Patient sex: F
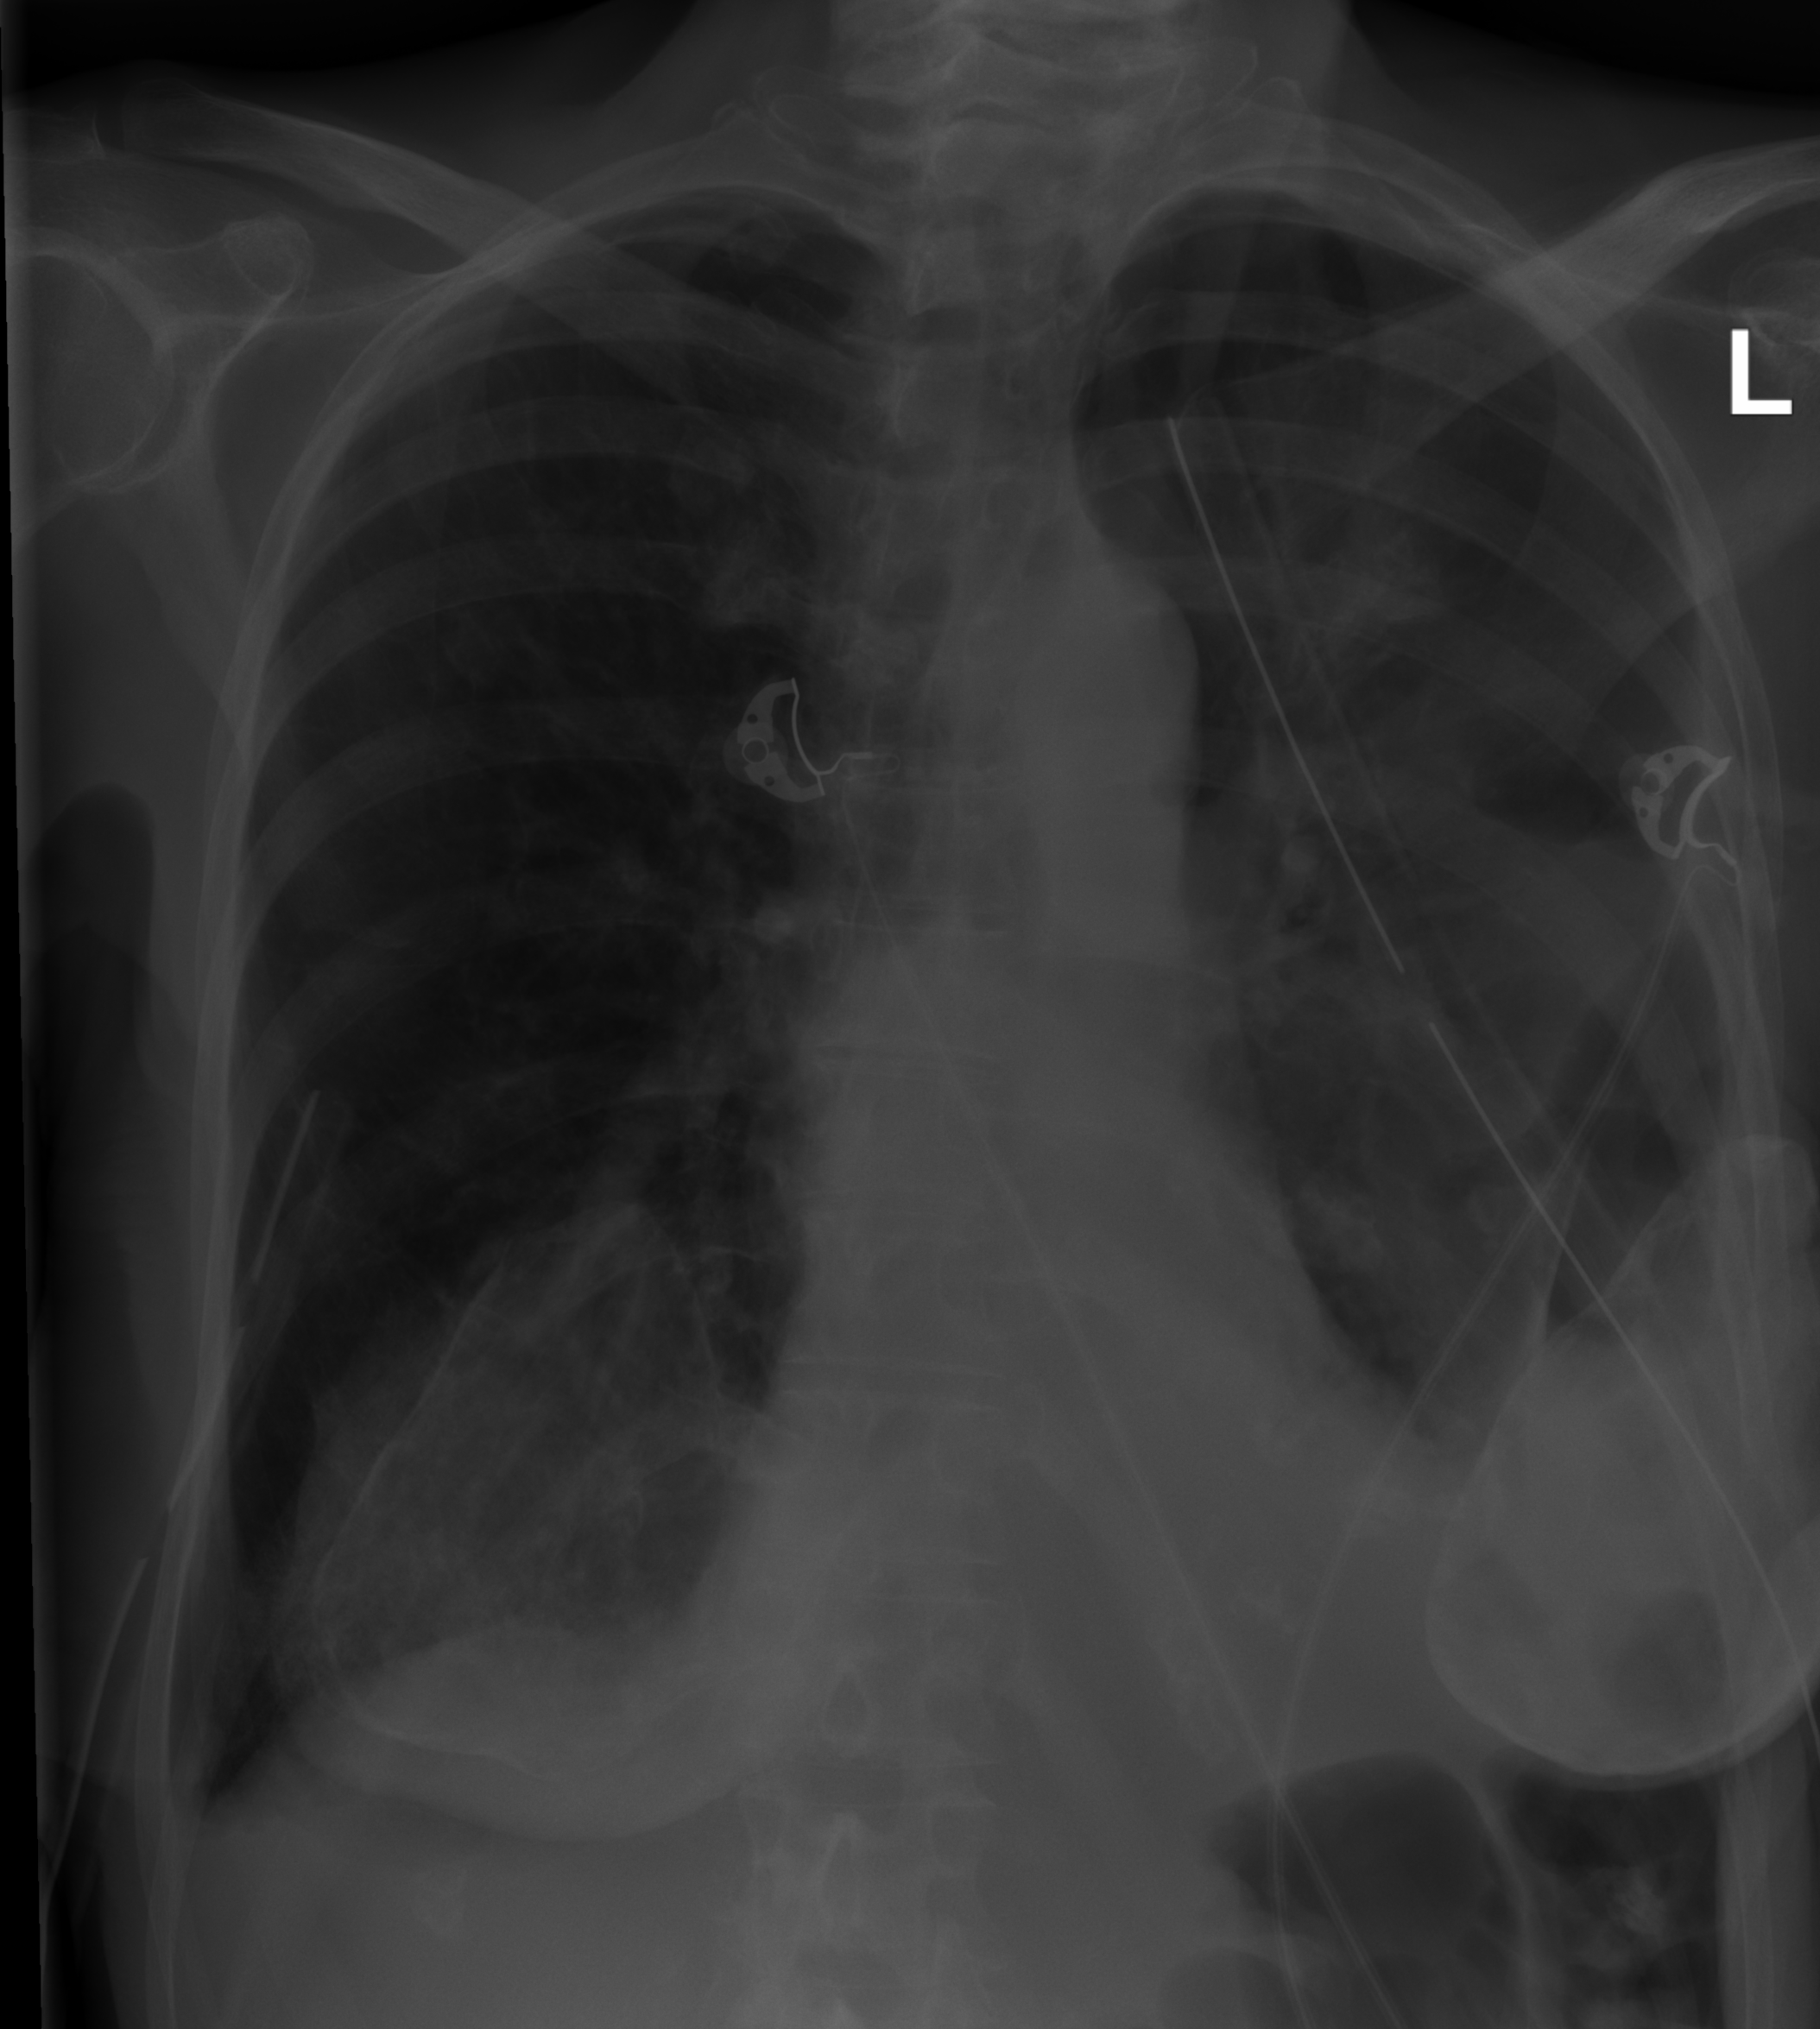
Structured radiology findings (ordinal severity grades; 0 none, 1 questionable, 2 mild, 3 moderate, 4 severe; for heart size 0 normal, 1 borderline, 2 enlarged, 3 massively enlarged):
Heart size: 0
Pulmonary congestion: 0
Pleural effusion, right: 0
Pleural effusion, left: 2
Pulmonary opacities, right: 0
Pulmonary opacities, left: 0
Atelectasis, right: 0
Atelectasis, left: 2